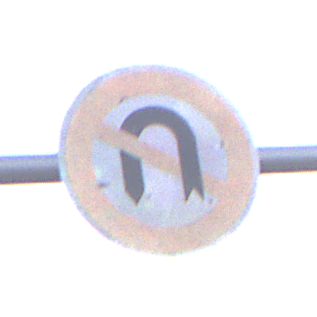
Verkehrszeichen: VerbotWenden
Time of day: SunriseSunset
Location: Outdoor (Suburban)
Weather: PartlyCloudy
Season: NotSpecified
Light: Natural